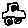
Label: car